Field crop: maize
Growth stage: 2
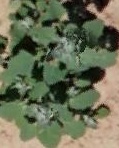
Species: chenopodium